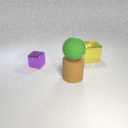
small purple metal cube behind large brown rubber cylinder